Question: What is the number of red dots?
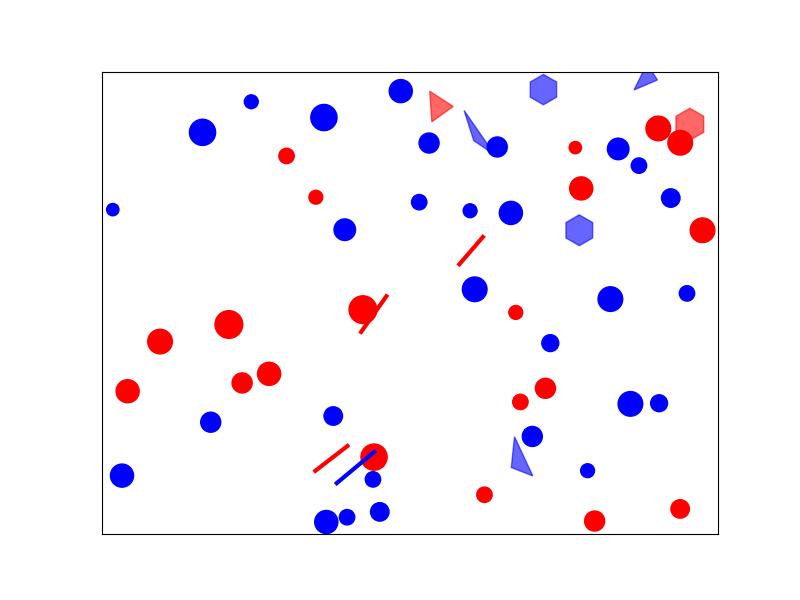
Answer: 20